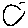
Label: circle